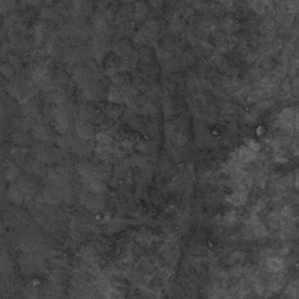
Label: frost